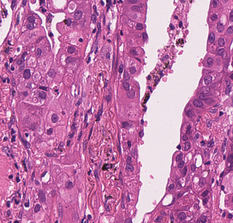
Tumor epithelial tissue: yes
Tumor-associated stroma tissue: yes
Normal tissue: no